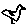
Label: bird